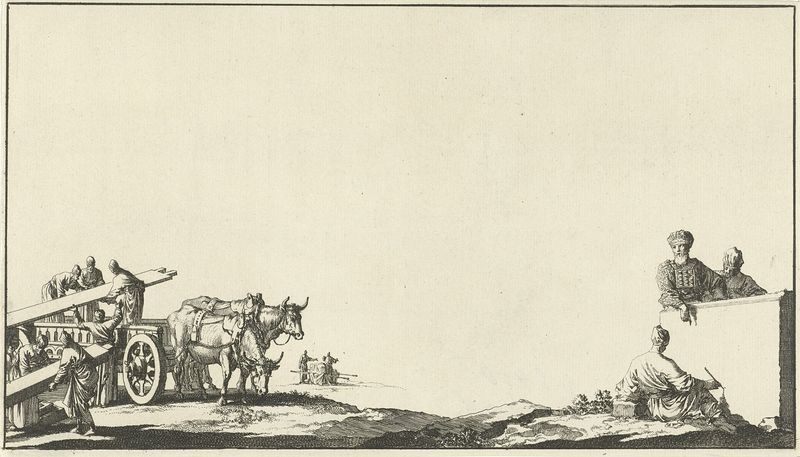
Titel: Figuren beladen een door ossen voortgetrokken kar
Künstler: Jan Luyken
Standort: Amsterdam
Institution: Rijksmuseum
Schlagwörter: gravure, bois, peinture, roi, trait, travail, vache, chantier, mur, bovin, loi, attelage, construction, poutre, travailleurs, muret, poutres, ouvrage, beaufs, beufs, charpentier